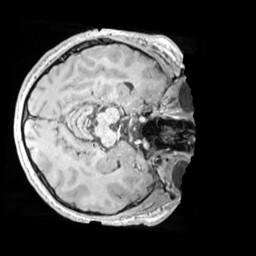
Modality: MP2RAGE
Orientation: axial
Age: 12
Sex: male
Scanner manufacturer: siemens
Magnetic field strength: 3 T
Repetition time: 4 s
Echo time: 0.00303 s